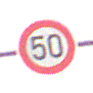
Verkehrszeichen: Geschwindigkeit50
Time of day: MorningAfternoon
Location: Outdoor (Nature)
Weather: Overcast
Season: NotSpecified
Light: Natural